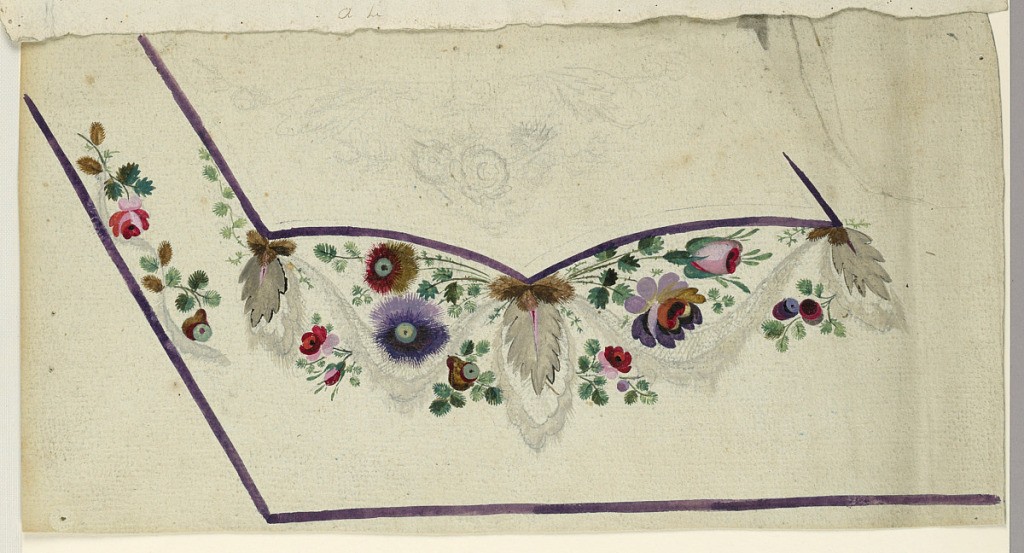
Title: Design for the Embroidery of a Main's Waistcoat
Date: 1780–1790
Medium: Traced, graphite, brush and gouache on paper
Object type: Drawing
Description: Unfinished design for the left bottom corner. Flower boughs and lace festoons uner the pocket. Waved garland and flower and fruit boughs along the left edge.